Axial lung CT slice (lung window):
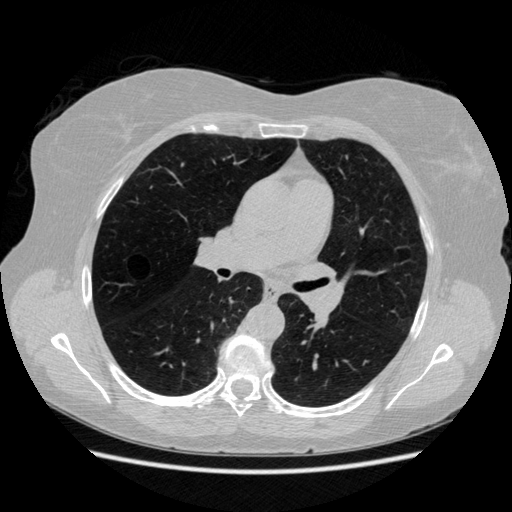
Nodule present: no